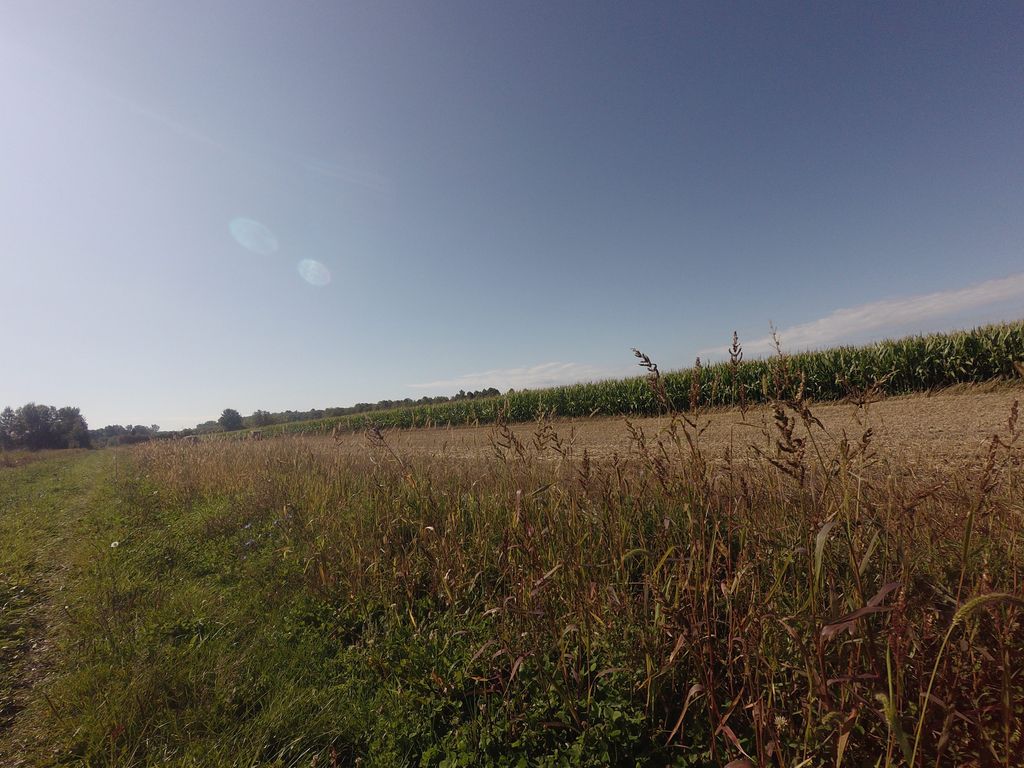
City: ottawa-gatineau